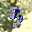
Label: 3